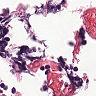
Metastatic tissue present: no